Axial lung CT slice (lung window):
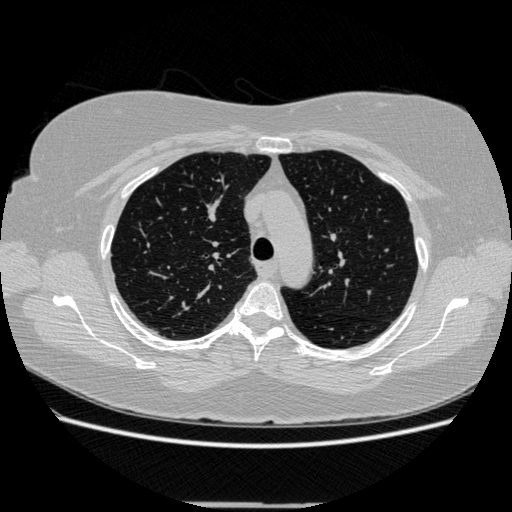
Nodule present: no